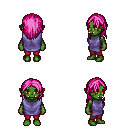
a pixel art fantasy rpg character, female body template, orc, green skin, chain tabard jacket, red pants, pink long hairstyle, four views (front, back, left, right), 2x2 character sprite sheet, small pixel art, hard edges, no anti-aliasing